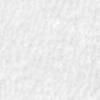
Label: no_change